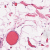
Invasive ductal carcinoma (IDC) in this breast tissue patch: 0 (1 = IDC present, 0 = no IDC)